Field crop: tomato
Growth stage: 1
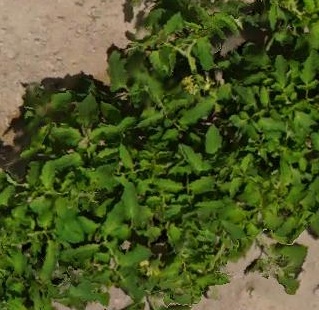
Species: tomato